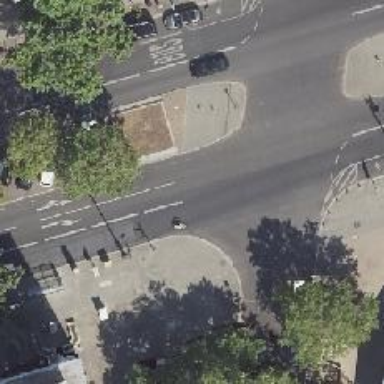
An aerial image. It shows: Unmarked road crossing.